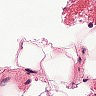
Metastatic tissue present: no